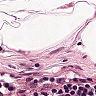
Metastatic tissue present: no